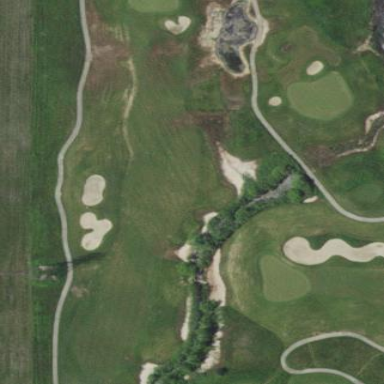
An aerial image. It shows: Scenic golf fairway.